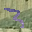
Label: 3